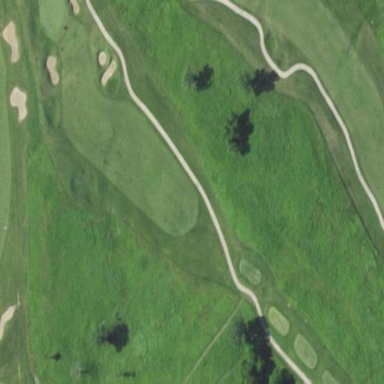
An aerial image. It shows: Golf fairway surrounded by grass.